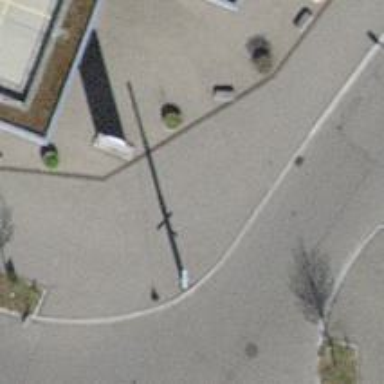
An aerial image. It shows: Kerb barrier.